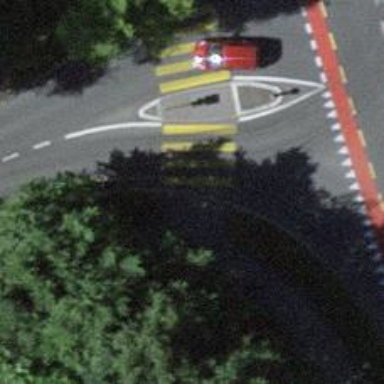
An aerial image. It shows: Kerb barrier.